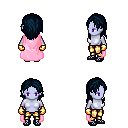
a pixel art fantasy rpg character, female body template, dark elf, purple skin, pink cape, gold greaves, raven long hairstyle, gold gloves, ghillies, four views (front, back, left, right), 2x2 character sprite sheet, small pixel art, hard edges, no anti-aliasing